Question: I have a "table" created from a HTML '<select>' element. The table is divided into columns padded with '&nbsp' to make the columns line up. There is also a header, which also are padded to make them line up with the columns.
The problem is when using different fonts for the header and the "table" contents, like when the header is in Japanese and the table contents is in English. Because the Japanese font is wider, the header- and content-columns no longer match up. See attached image:

Is there a way to make the columns line up properly with the header?
As a further limitation, I can't just add or remove '&nbsp' as the language of the web-page is not static, but can be changed in session.
Edit: This is of course not the only page this kind of table is on. There are at 15 of them.
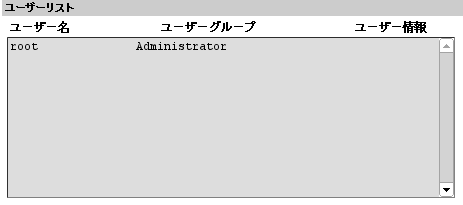
Answer: While you can only adjust your columns in the select options via ' ' you don't have that restriction in your header. You can position the columns in the header via CSS or use a table, like this:
'''
<table style="font-family: sans-serif; font-size: 12pt;" cellspacing="0" cellpadding="2" width="450"><tr>
<th align="left" width="26%">User</th>
<th align="left" width="51%">Name</th>
<th align="left">Bar</th>
</tr></table>
<select style="font-family: monospace; font-size: 12pt;">
<option>root&nbsp;&nbsp;&nbsp;&nbsp;&nbsp;&nbsp;&nbsp;&nbsp;Administrator&nbsp;&nbsp;&nbsp;&nbsp;&nbsp;&nbsp;&nbsp;&nbsp;&nbsp;&nbsp;&nbsp;bar&nbsp;&nbsp;&nbsp;&nbsp;&nbsp;</option>
</select>
'''